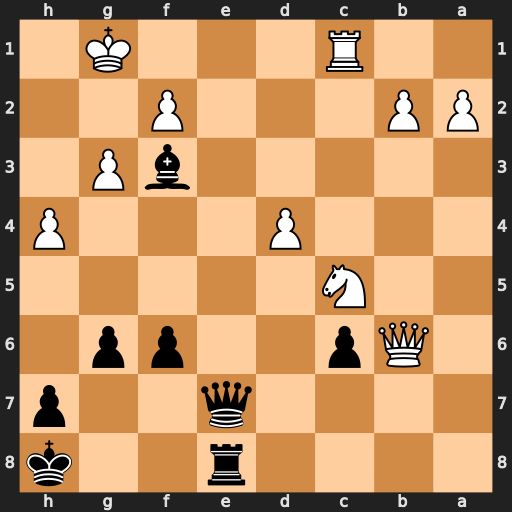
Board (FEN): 4r2k/4q2p/1Qp2pp1/2N5/3P3P/5bP1/PP3P2/2R3K1
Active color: b
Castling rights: -
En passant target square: -
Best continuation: Qe1+ Rxe1 Rxe1+ Kh2 Rh1#